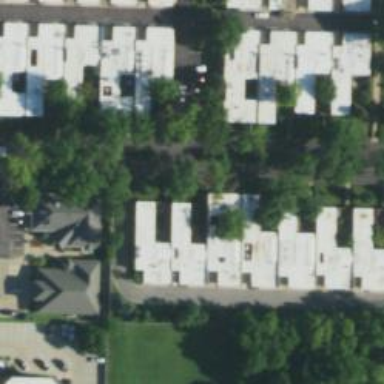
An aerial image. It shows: Living street.